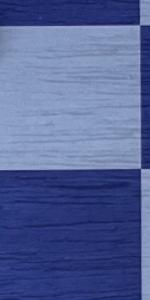
Label: Empty